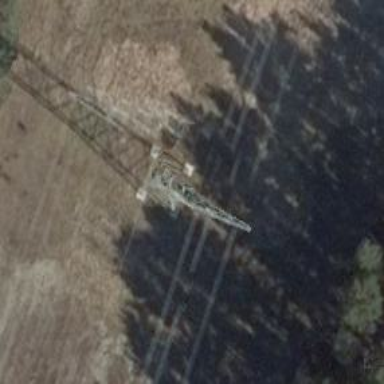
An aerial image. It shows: Towering power structure.